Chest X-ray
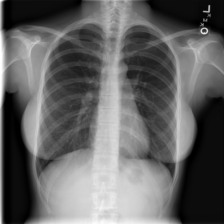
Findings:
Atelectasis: negative
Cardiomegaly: negative
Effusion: negative
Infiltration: negative
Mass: negative
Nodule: negative
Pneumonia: negative
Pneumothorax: negative
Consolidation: negative
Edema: negative
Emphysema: negative
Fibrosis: negative
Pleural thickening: negative
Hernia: negative